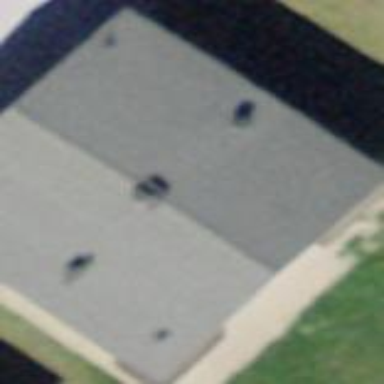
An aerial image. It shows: Building with tiled roof.